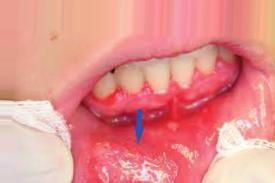
Condition: Mouth Ulcer